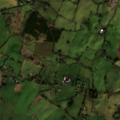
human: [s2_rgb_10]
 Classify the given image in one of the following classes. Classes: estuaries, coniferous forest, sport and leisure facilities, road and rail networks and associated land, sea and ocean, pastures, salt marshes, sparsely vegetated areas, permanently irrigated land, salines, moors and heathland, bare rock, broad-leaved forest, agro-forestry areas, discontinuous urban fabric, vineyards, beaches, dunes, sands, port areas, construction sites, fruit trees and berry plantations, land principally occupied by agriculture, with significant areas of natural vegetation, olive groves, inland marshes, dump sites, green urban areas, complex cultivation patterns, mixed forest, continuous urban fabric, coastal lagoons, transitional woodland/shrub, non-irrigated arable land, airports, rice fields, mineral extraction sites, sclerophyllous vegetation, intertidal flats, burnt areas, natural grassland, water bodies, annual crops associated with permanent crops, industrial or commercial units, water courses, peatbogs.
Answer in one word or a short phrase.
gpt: pastures